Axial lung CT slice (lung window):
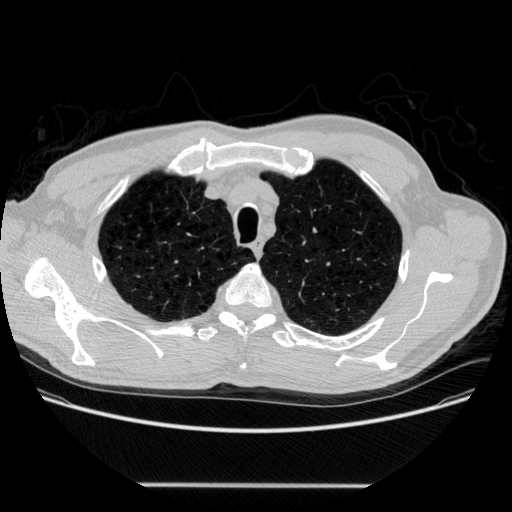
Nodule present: no